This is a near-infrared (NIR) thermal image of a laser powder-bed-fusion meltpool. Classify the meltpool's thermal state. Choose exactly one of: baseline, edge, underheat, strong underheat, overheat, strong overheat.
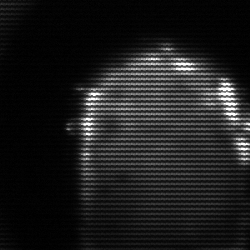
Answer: baseline